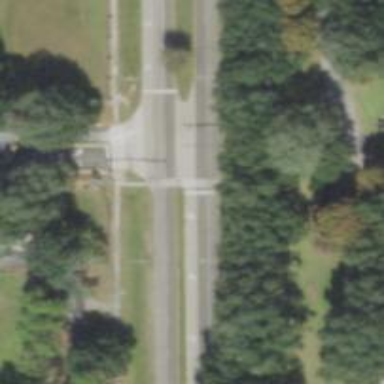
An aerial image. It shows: Unclassified road with sidewalk on the left.